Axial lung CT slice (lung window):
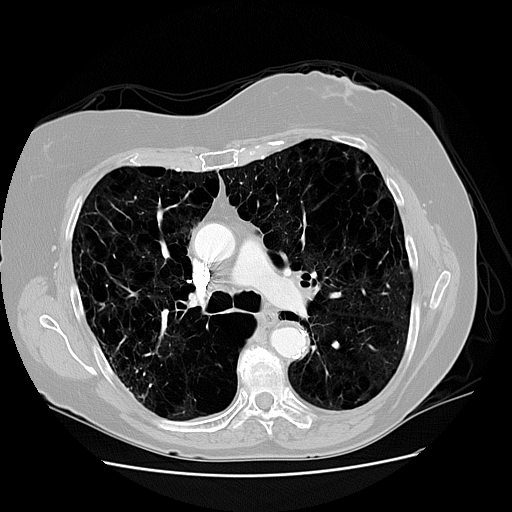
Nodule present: no